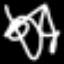
Label: squiggle